Question: I want to use two threads to print Floyd triangle(say one thread prints the number and the other prints the number in the line) as below.

and so forth until the max number which is 15 in this case.
I tried following but it keeps on printing numbers one on each line
'''
public class MyThread extends Thread{
static volatile int lineNumber = 1;
public static void main(String... args) {
PrintFloyd print = new PrintFloyd();
Thread t1 = new Thread(new TaskHandler(print, 10), "T1");
Thread t2 = new Thread(new TaskHandler(print, 10), "T2");
t1.start();
t2.start();
}
}
class TaskHandler implements Runnable {
static volatile int i = 1;
static volatile int lineCount = 1;
static volatile int lineNumber = 1;
private int max;
private PrintFloyd print;
TaskHandler(PrintFloyd print2, int max) {
this.print = print2;
this.max = max;
}
@Override
public void run() {
System.out.println(">>>>" + Thread.currentThread().getName());
while(i < max){
if (Thread.currentThread().getName().equals("T1")){
print.printNumber(i);
} else {
print.breakLine();
}
}
}
}
class PrintFloyd {
boolean isBreakPoint = false;
public void printNumber(int i) {
synchronized(this){
while (isBreakPoint == false) {
try {
wait();
} catch (InterruptedException ex) {
}
System.out.print(i++ + " ");
isBreakPoint = false;
notifyAll();
}
}
}
public void breakLine(){
synchronized(this){
while (isBreakPoint == true) {
try {
wait();
} catch (InterruptedException ex) {
}
}
System.out.println();
isBreakPoint = true;
notifyAll();
}
}
}
'''
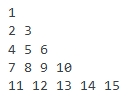
Answer: The following code would help:
public class PrintPatternWith2Threads {
'''
final static int MAX = 15;
final static String itemWriterName = "itemWriter";
final static String newLineWriterName = "newLineWriter";
public static void main(String[] args) {
Printer print = new Printer(MAX);
Thread itemWriter = new Thread(new ItemWriter(print), itemWriterName);
itemWriter.start();
Thread newLineWriter = new Thread(new NewLineWriter(print), newLineWriterName);
newLineWriter.start();
}
'''
}
class ItemWriter implements Runnable {
'''
private Printer print;
ItemWriter(Printer print) {
this.print = print;
}
public void run() {
while (print.current <= print.MAX) {
print.printNumber();
}
}
'''
}
class NewLineWriter implements Runnable {
'''
private Printer print;
NewLineWriter(Printer print) {
this.print = print;
}
public void run() {
while (print.current <= print.MAX) {
print.printNewLine();
}
}
'''
}
class Printer {
'''
public final int MAX;
public int current = 1;
public int itemsInALine = 1;
Printer(int max) {
this.MAX = max;
}
public void printNumber() {
synchronized(this) {
for(int i = current; i < current + itemsInALine && i <= MAX; i++) {
System.out.print(i + " ");
}
this.current = current + itemsInALine;
itemsInALine++;
notifyAll();
try {
if(this.current < MAX) {
wait();
}
} catch (InterruptedException e) {
e.printStackTrace();
}
}
}
public void printNewLine() {
synchronized(this) {
System.out.println();
notifyAll();
try {
wait();
} catch (InterruptedException e) {
e.printStackTrace();
}
}
}
'''
}